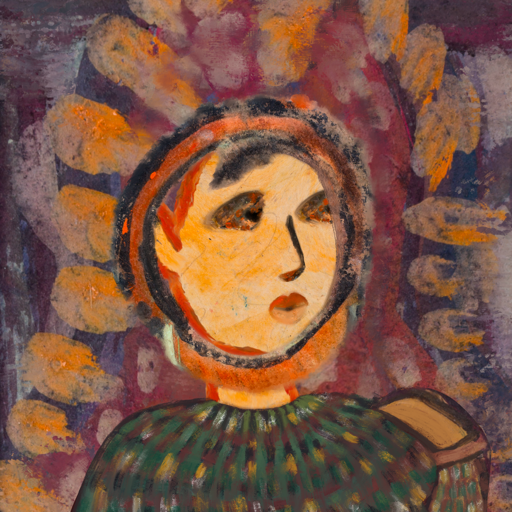
Background: Doll, Head And Neck Side: Experience, Face Side: Gypsy_Queen, Bust: After_Raid, Hair Side: Childish, Head Accessory: Blank, Second Necklace: Blank, Necklace: Blank, Baby: Blank